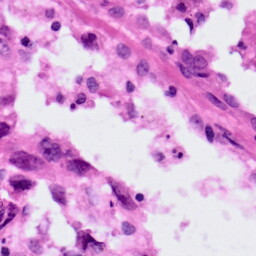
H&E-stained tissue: Lung